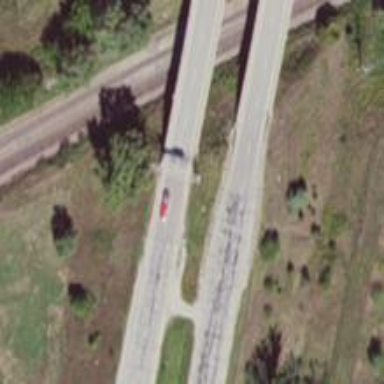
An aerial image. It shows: Primary highway bridge designed as expressway.